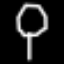
Label: octagon